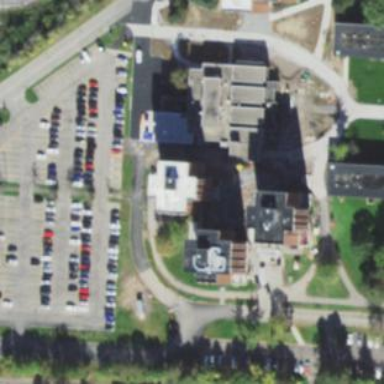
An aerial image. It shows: Dormitory building.